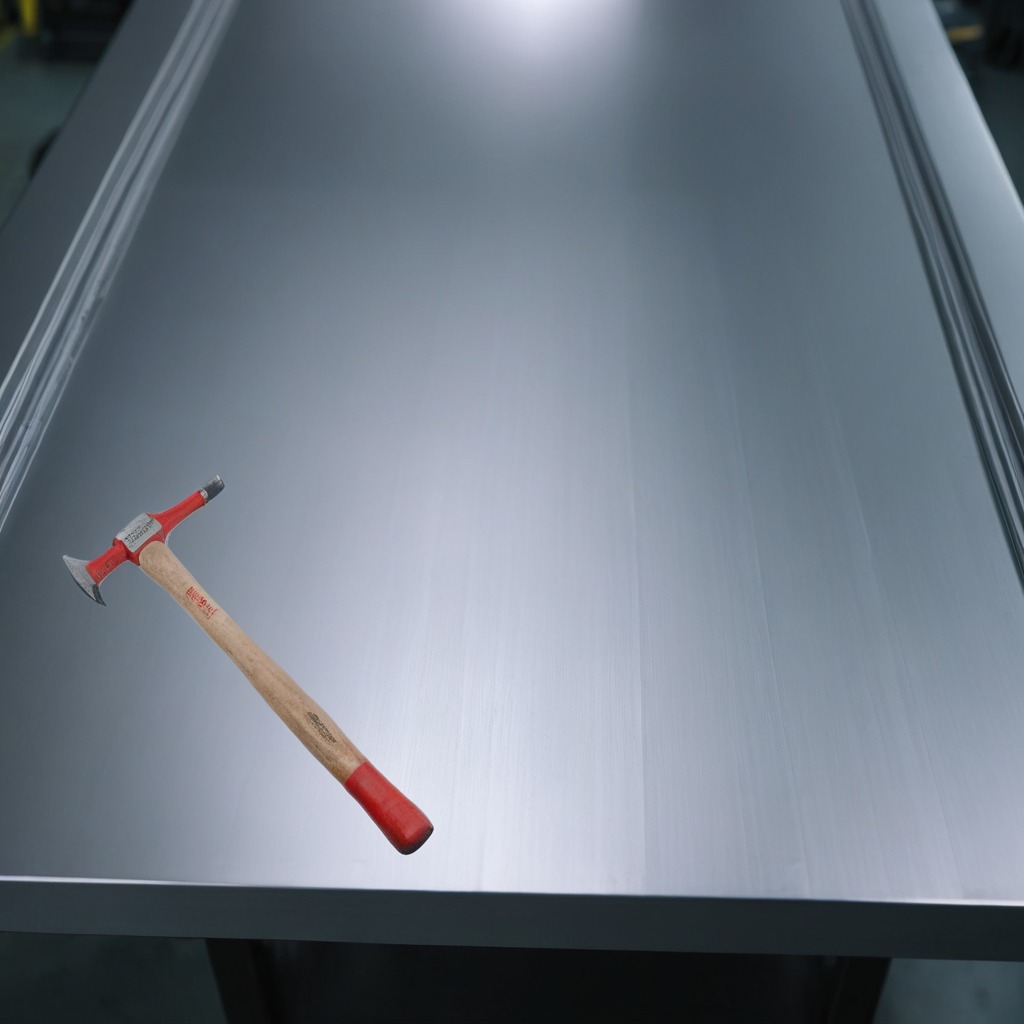
A hammer is lying on a metal table in a machine shop under fluorescent lights.